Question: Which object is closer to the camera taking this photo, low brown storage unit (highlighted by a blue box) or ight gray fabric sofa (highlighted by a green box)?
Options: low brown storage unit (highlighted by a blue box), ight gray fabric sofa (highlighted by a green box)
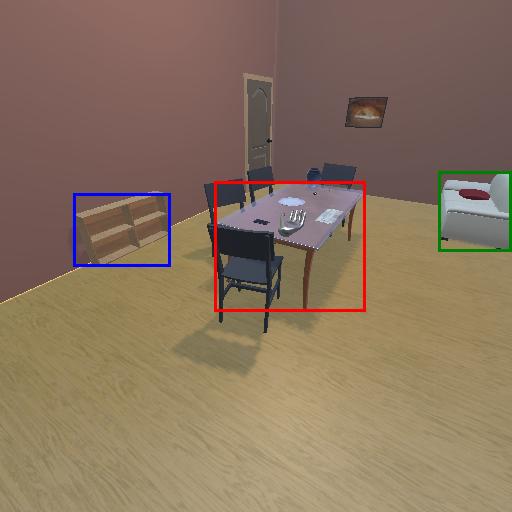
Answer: low brown storage unit (highlighted by a blue box)